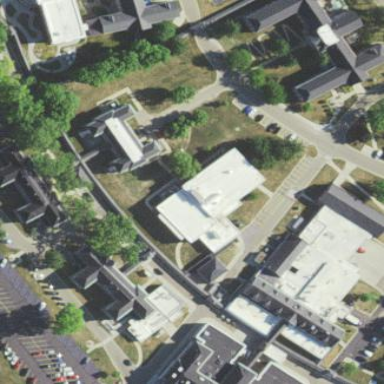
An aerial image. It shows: Hospital building.